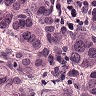
Metastatic tissue present: yes